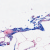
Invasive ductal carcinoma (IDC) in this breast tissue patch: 0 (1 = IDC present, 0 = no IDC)